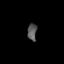
Tissue: prostate
Cell type: T cells
Senescence score: 0.2675
Nuclear area (px): 154
Mean DAPI intensity: 87.026